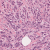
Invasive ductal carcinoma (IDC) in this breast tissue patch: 1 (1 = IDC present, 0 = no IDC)